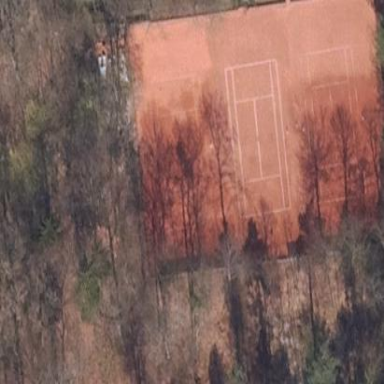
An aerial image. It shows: Sports centre featuring tennis facilities.